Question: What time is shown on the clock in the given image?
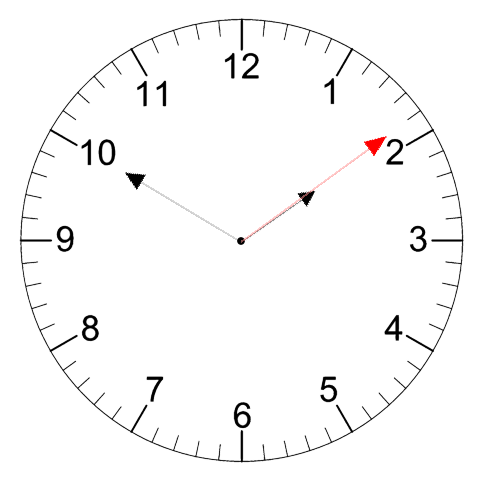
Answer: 01:50:09